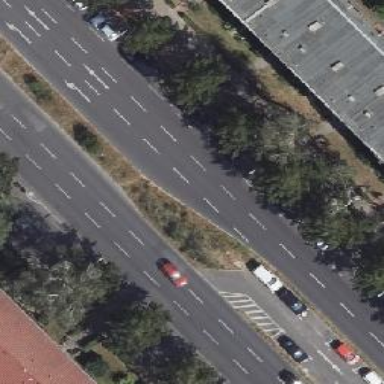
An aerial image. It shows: Primary highway with asphalt surface and dual carriageway. It features right-sided track for cycling and dedicated lane for parking. The cycleway surface is also asphalt.